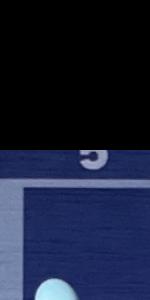
Label: Empty